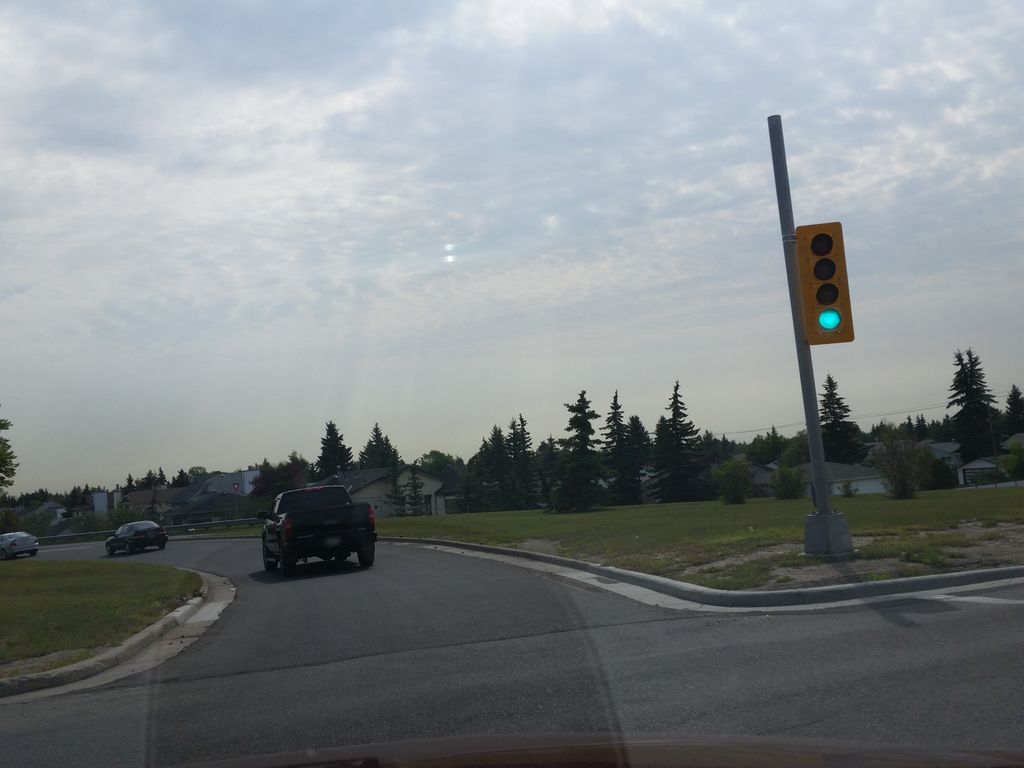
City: calgary